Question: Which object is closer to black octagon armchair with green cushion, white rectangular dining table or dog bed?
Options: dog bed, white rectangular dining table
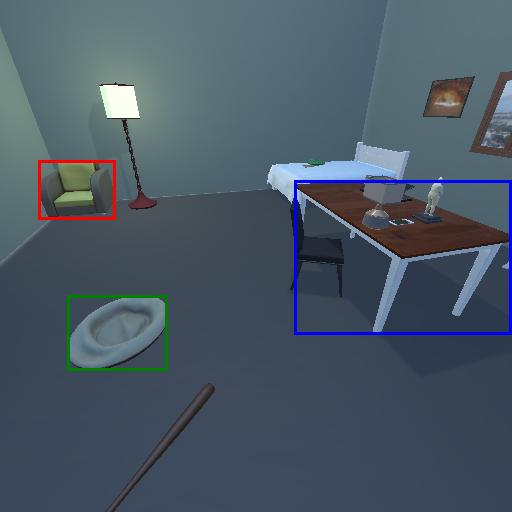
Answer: dog bed